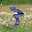
Label: 3